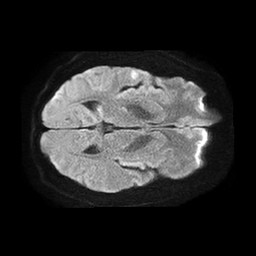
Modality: TRACE
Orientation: axial
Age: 44
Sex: male
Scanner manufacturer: philips
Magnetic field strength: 1.5 T
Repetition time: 4.6 s
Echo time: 0.08631 s